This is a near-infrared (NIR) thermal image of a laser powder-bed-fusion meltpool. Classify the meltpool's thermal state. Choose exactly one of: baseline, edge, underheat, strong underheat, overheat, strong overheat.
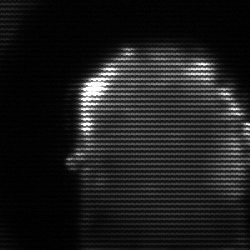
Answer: baseline